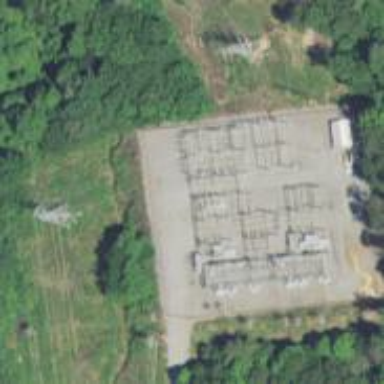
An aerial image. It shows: Distribution substation surrounded by fence.